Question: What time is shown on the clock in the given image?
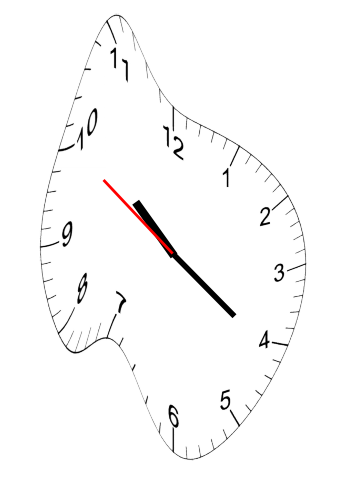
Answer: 10:20:50